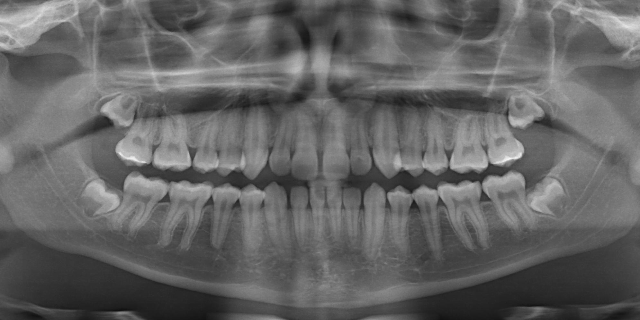
adult